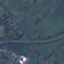
Land use / land cover: Highway